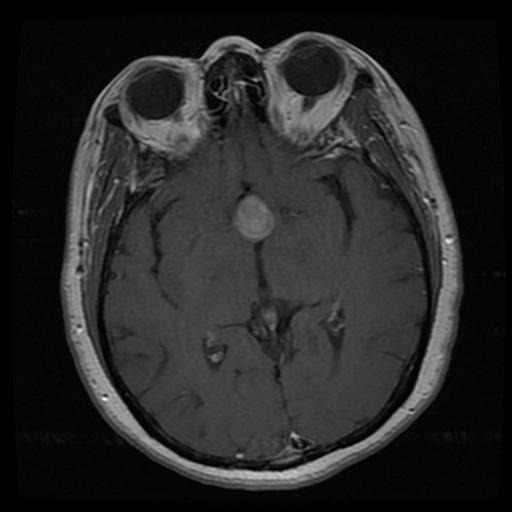
Label: pituitary